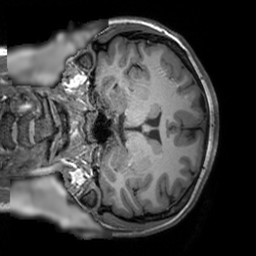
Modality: T1w
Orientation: coronal
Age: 23
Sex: female
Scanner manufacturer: siemens
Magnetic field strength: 3 T
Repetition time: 1.9 s
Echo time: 0.00293 s